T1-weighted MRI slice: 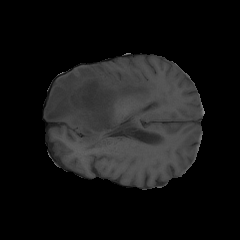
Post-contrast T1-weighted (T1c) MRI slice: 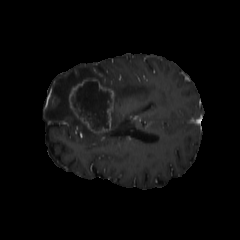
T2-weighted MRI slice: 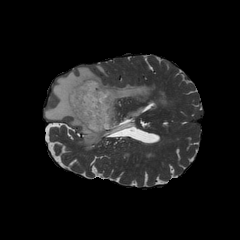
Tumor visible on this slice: yes